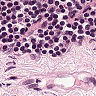
Metastatic tissue present: no